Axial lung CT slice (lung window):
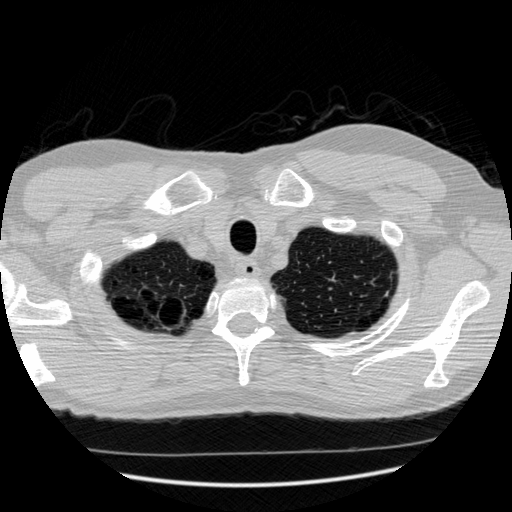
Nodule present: no